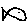
Label: fish